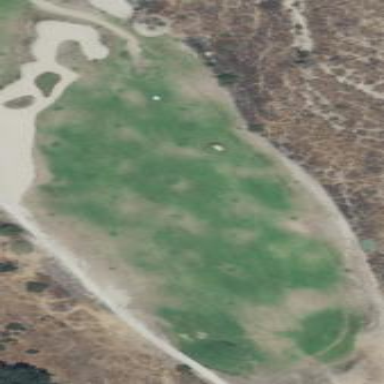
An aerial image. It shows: Rough area on grassy golf course.